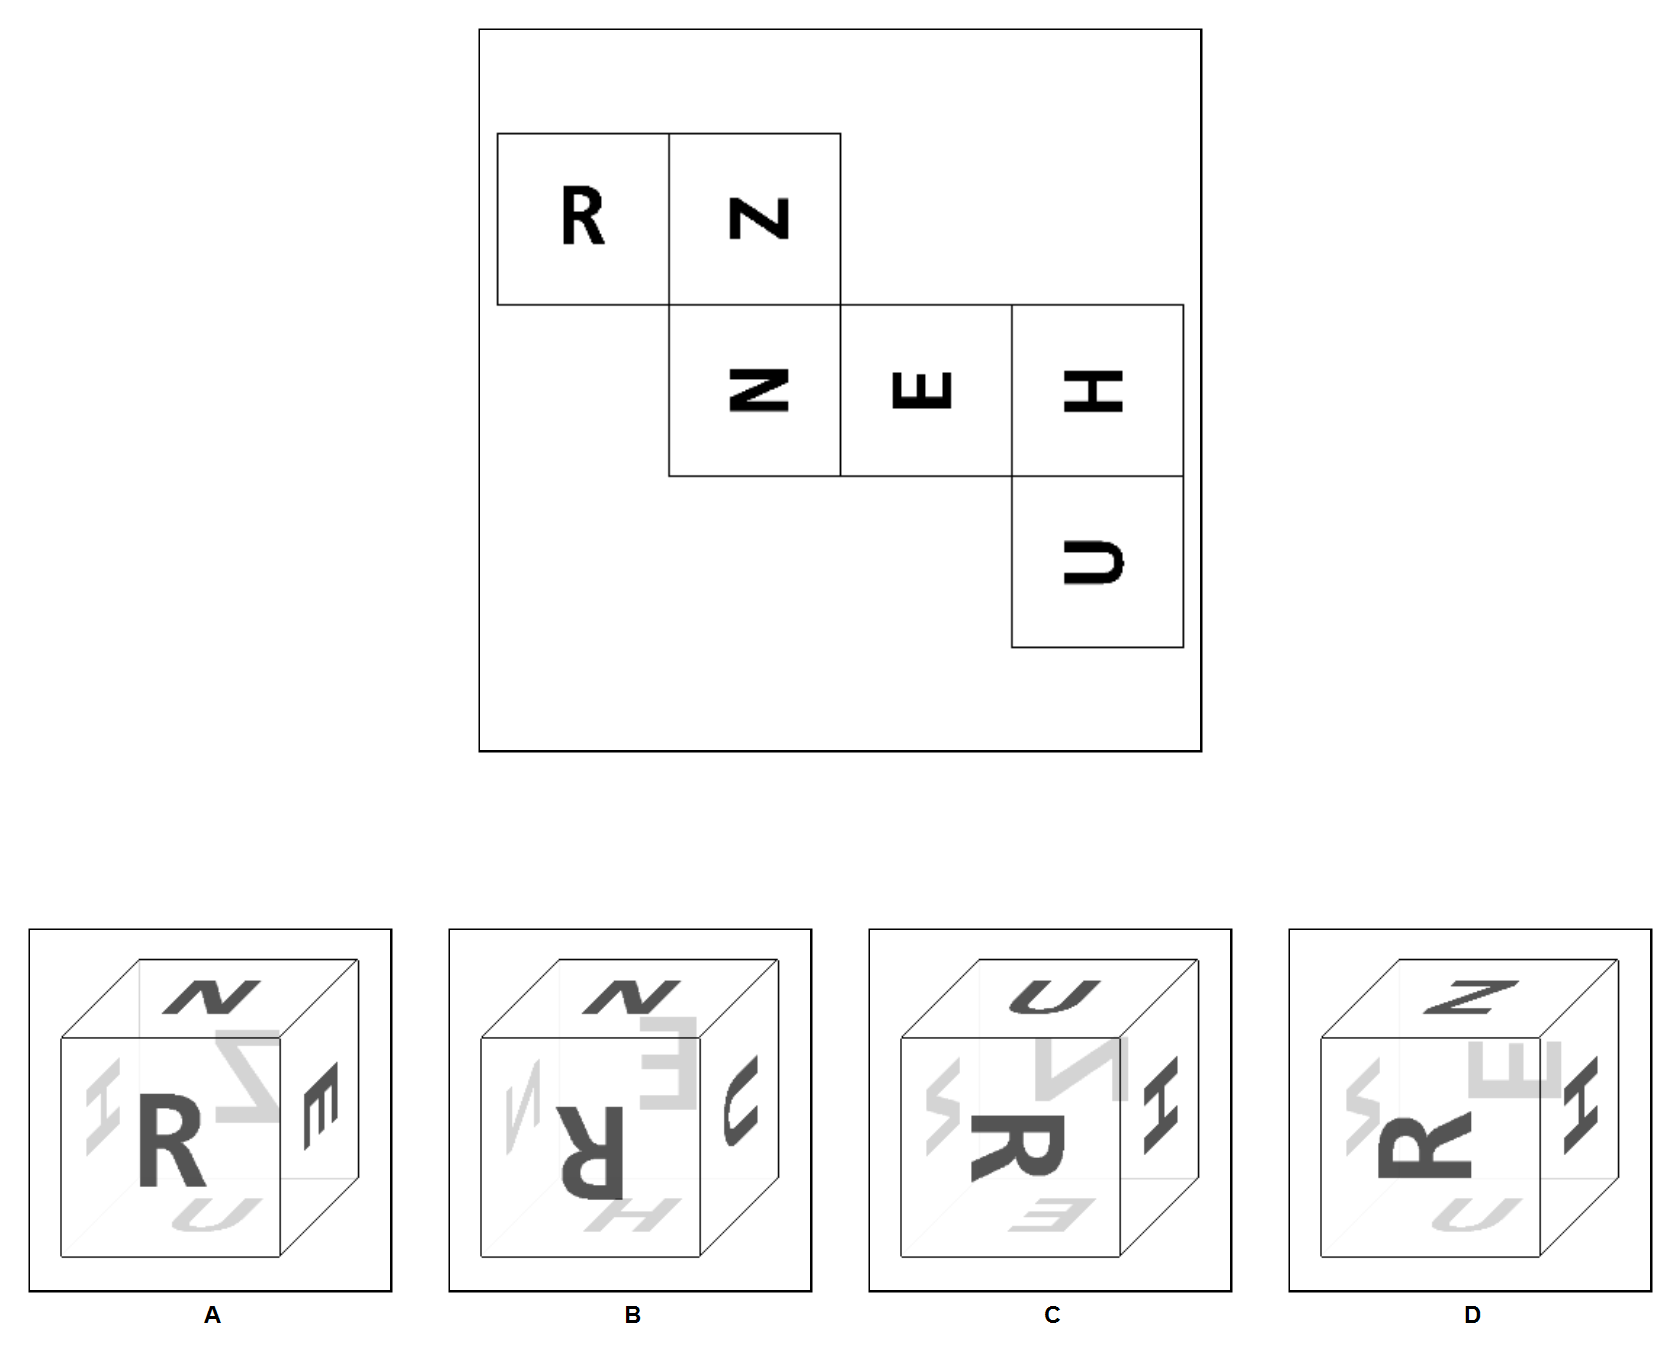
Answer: B